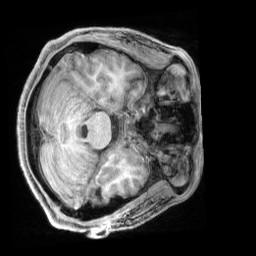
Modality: T1w
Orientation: axial
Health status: healthy
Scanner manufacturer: siemens
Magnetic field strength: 3 T
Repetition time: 2.4 s
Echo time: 0.00201 s